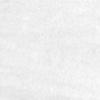
Label: no_change